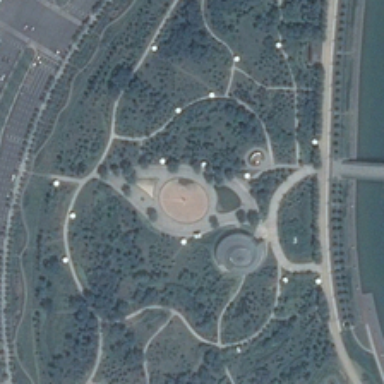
An island are in the middle of the lake .